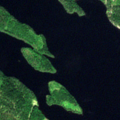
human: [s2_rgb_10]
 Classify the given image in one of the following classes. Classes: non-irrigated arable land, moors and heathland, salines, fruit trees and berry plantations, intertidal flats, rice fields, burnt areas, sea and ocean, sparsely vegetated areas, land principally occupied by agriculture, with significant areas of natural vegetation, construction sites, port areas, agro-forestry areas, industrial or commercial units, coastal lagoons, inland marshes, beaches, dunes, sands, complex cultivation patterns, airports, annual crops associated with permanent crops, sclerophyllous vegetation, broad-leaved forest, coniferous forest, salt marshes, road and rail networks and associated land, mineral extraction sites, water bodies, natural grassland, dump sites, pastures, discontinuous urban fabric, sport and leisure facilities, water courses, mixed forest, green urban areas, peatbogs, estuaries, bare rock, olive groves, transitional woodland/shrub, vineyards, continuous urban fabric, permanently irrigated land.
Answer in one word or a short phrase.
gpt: coniferous forest, mixed forest, water bodies